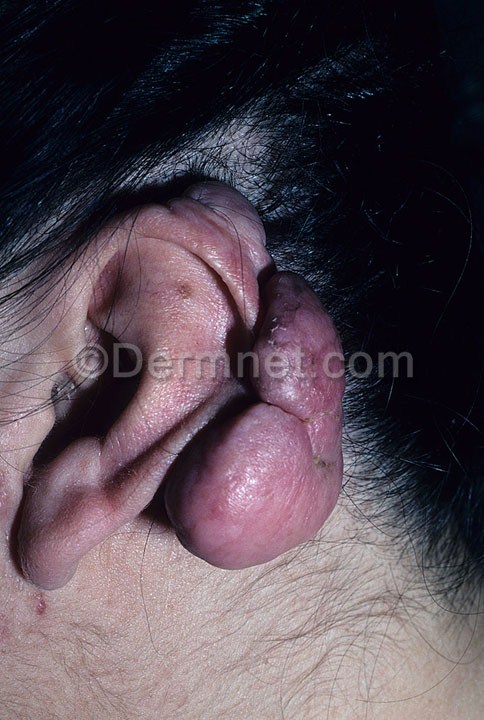
Disease: Seborrheic Keratoses and other Benign Tumors